Question: This question has been asked many times and I've gone through all of them and none of the solutions have worked for me.
Basically,
I am getting "could not find driver" exception when connecting to MSSQL server using PDO. Below is my spec:
'''
Windows 8 - 64 Bit version
MSSQL server 2008 R2 - 64 bit version
Wampserver 2.4 - 64 bit version with PHP 5.4 (Thread Safe version)
'''
This what I have done so far:
1. Downloaded SQLSRV - version 3.0 from here
2. Placed the "php_pdo_sqlsrv_54_ts.dll" and "php_sqlsrv_54_ts.dll" files in "c:/wamp/bin/php/php.x.x/ext" directory (have used php_*sqlsrvts**.dll because I am using thread safe version of PHP)
3. Enabled them in php.ini ( I know there are two php.ini files in wampserver and I have edited this in the correct php.ini )
4. Restarted wampserver
But still I am getting the same error.
Can anyone please help me resolve this error?
Output of phpinfo();
Found following in the error logs of Apache:
'''
PHP Warning: PHP Startup: Unable to load dynamic library 'c:/wamp/bin/php/php5.4.12/ext/php_pdo_sqlsrv_54_ts.dll' - %1 is not a valid Win32 application.
in Unknown on line 0
PHP Warning: PHP Startup: Unable to load dynamic library 'c:/wamp/bin/php/php5.4.12/ext/php_sqlsrv_54_ts.dll' - %1 is not a valid Win32 application.
in Unknown on line 0
'''

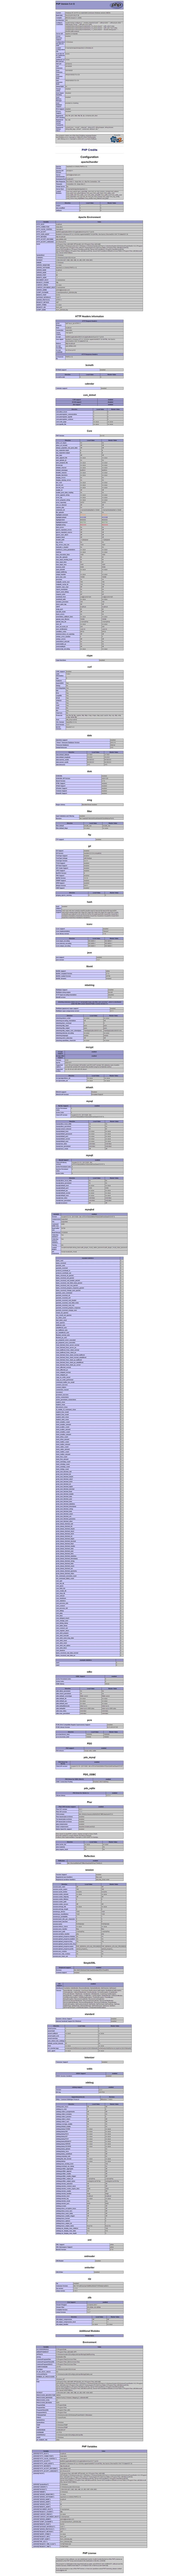
Answer: For those who run into the above problem here's the solution.
Apparently Microsoft don't have a 64 bit version of SQLSRV driver. Switching to a 32 bit version of wampserver solved the problem.